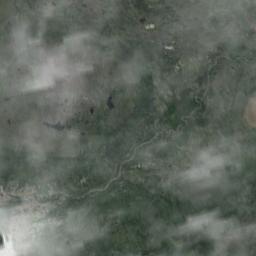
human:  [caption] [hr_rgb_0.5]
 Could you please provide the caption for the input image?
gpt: The stratus clouds are located above the land covered by dense vegetation and some lakes are on the land .

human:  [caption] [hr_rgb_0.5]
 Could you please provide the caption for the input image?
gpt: There is a layer of floating clouds on the sea .

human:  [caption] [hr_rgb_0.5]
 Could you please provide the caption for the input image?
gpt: Sparse white clouds on green earth .

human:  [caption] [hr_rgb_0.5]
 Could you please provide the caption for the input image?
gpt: The white cloud is above green land .

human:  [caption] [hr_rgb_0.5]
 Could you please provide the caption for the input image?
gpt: Many slices of white clouds over a green land .